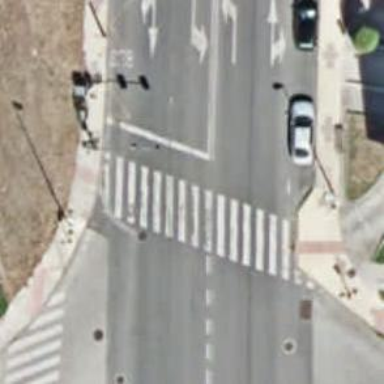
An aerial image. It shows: Road with traffic signals at the crossing.